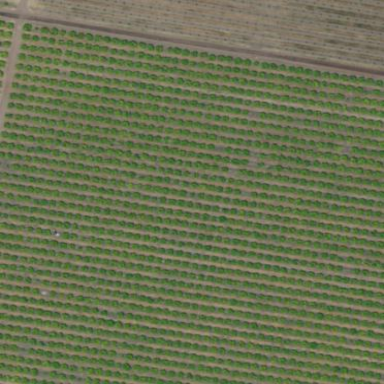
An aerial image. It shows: Orchard.